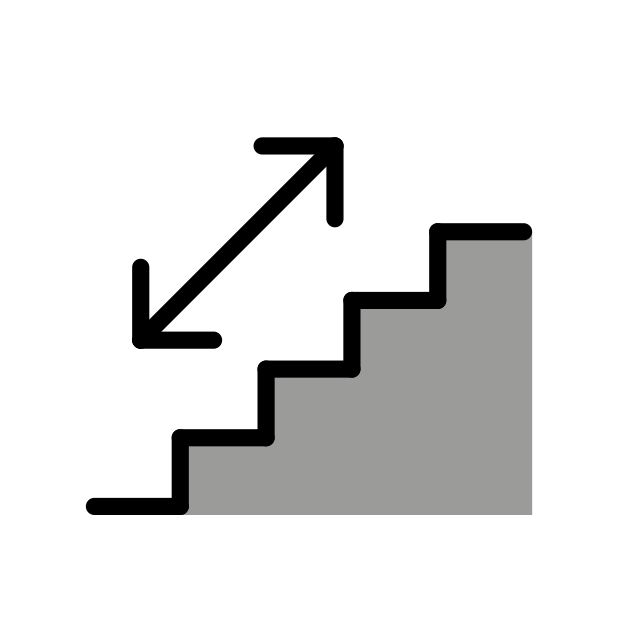
stairway